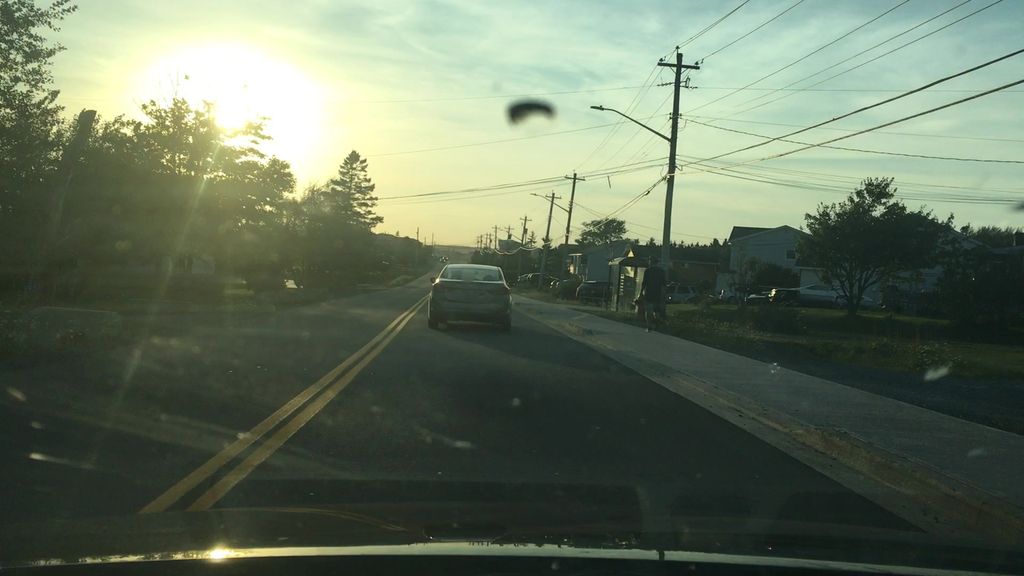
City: halifax